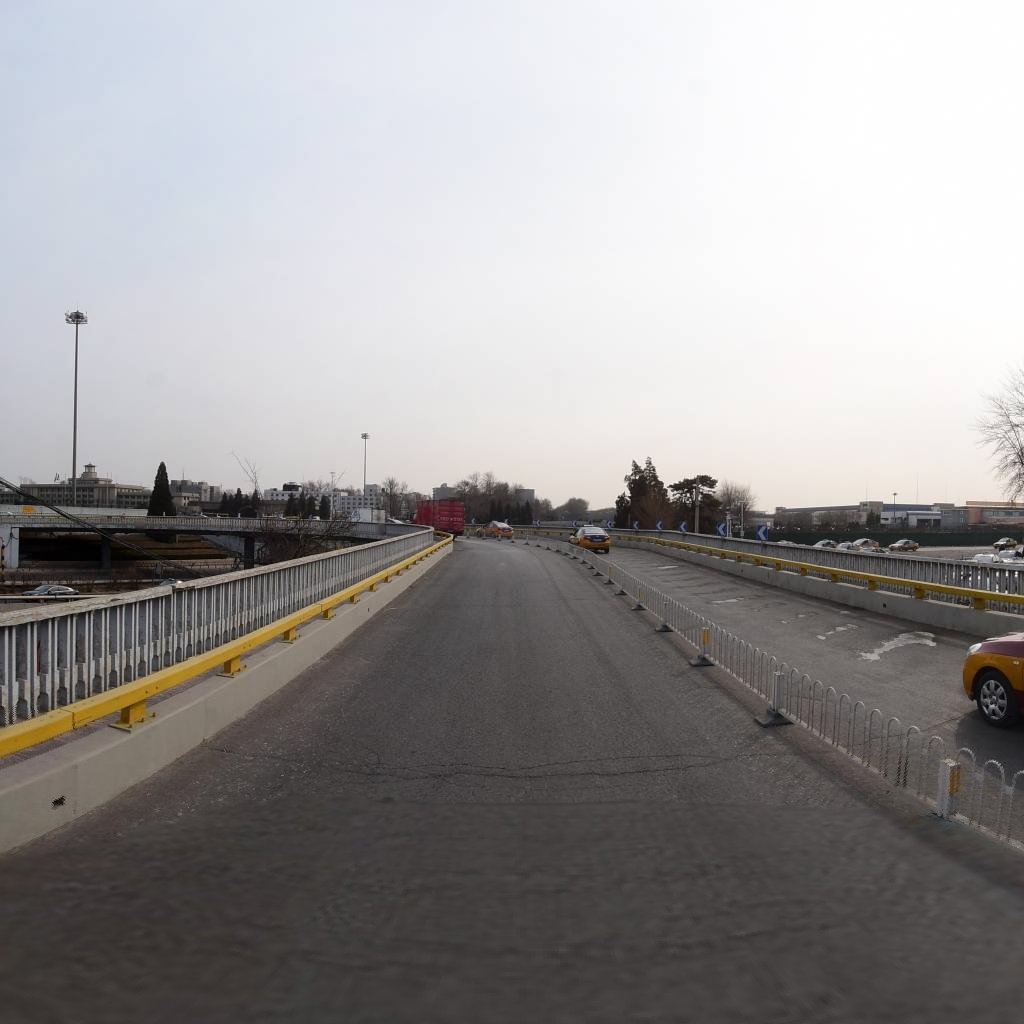
Region: Chaoyang
Road damage annotations: transverse crack